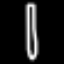
Label: pencil